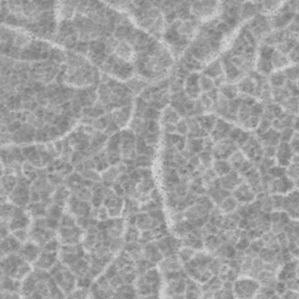
Label: frost